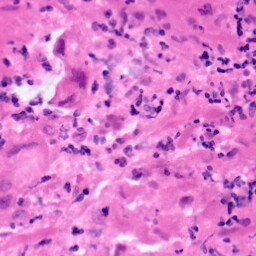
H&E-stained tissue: Pancreatic